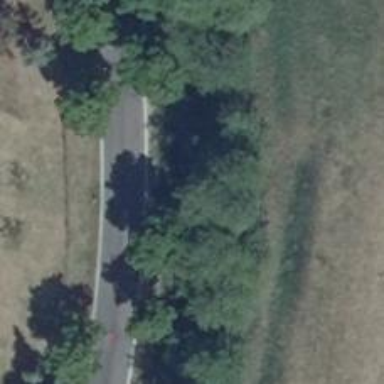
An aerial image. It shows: Row of deciduous broadleaved trees.